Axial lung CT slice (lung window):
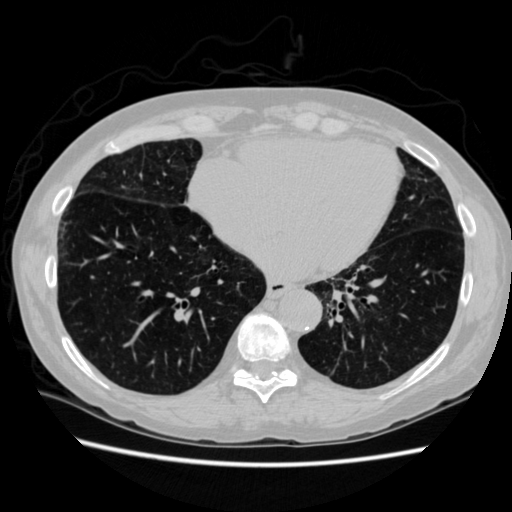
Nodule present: no